高二 · 解析几何
若直线 $\frac{x}{a}+\frac{y}{b}=1(a>0, b>0)$ 过点 $(1,1)$, 则 $a+b$ 的最小值等于( )
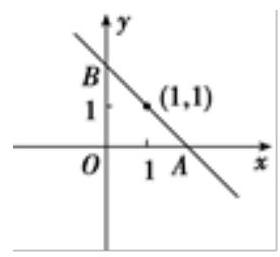
A. 2
B. 3
C. 4
D. 5
答案: C
解析: : 基本法: 因为直线 $\frac{x}{a}+\frac{y}{b}=1(a>0, b>0)$ 过点 $(1,1)$, 所以 $\frac{1}{a}+\frac{1}{b}=1$.所以 $a+b=(a+b) \cdot\left(\frac{1}{a}+\frac{1}{b}\right)$ $=2+\frac{a}{b}+\frac{b}{a} \geq 2+2 \sqrt{\frac{a}{b}} \cdot \frac{b}{a}=4$, 当且仅当 $a=b=2$ 时取“=”, 故选 C.

速解法: 如图 $a, b$ 分别是直线 $\frac{x}{a}+\frac{y}{b}=1$ 在 $x, y$ 轴上的截距, $A(a, 0), B(0, b)$, 当 $a \rightarrow 1$ 时, $b \rightarrow+\infty$,当 $b \rightarrow 1$ 时, $a \rightarrow+\infty$, 只有点 $(1,1)$ 为 $A B$ 的中点时, $a+b$ 最小, 此时 $a=2, b=2, \therefore a+b=4$